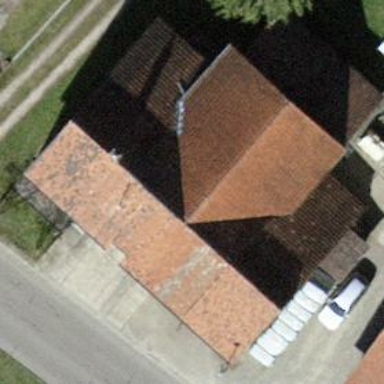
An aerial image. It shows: Gabled roof farm building.